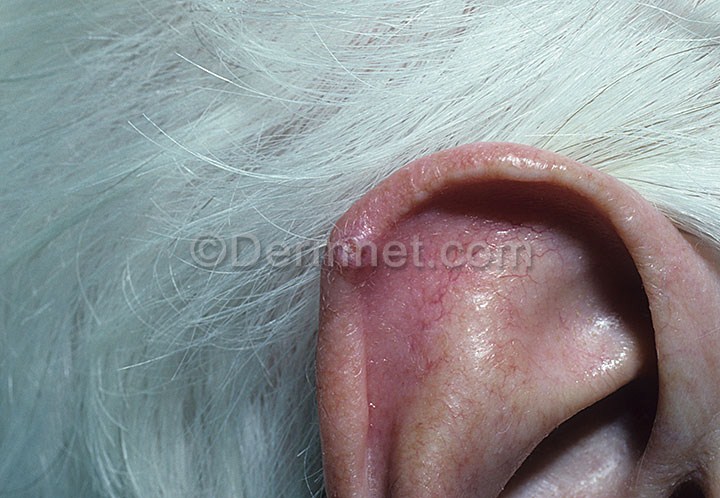
Disease: Seborrheic Keratoses and other Benign Tumors